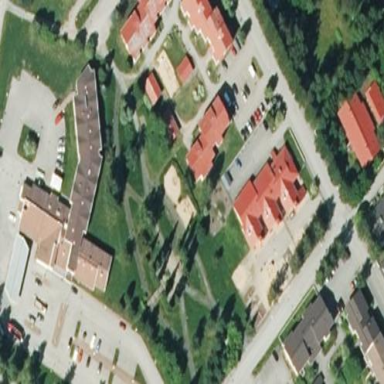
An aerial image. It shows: Kindergarten.